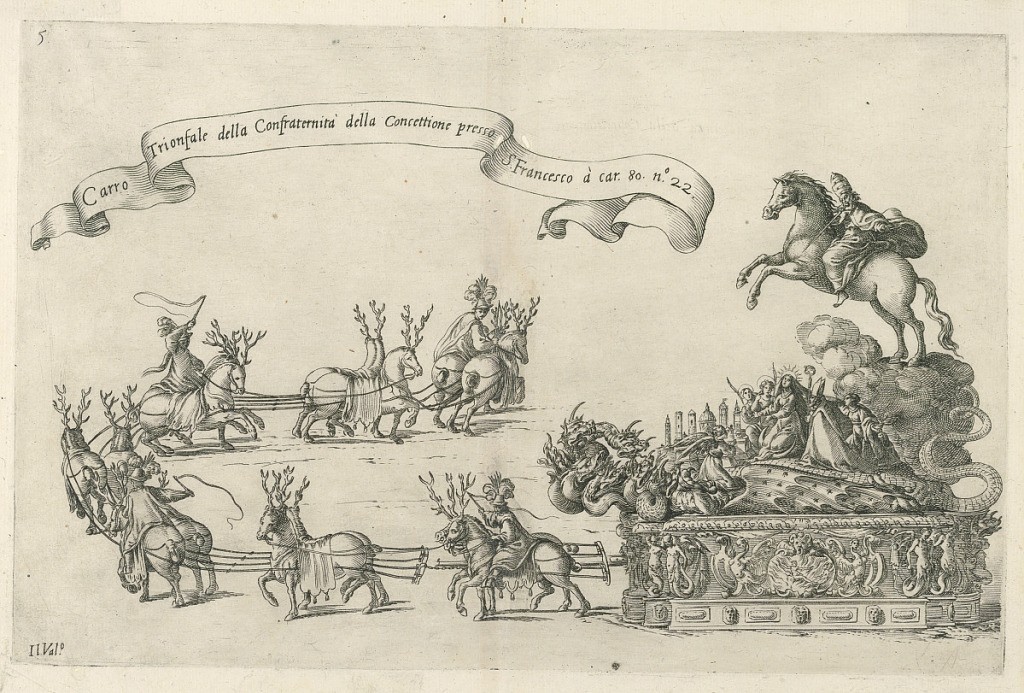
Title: Print
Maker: Giovanni Luigi Valesio, Italian, ca. 1583 - 1633
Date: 1619
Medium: Paper
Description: Horizontal rectangle. The carriage is drawn by seven pairs of horses,disguised as strays, toward left. It displays the Annunciation, four saints, patrons of a town, and the Pope, with a sword shown before him, victorious over the seven-headed beast.